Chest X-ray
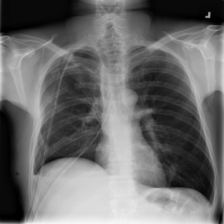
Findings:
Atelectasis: negative
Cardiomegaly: negative
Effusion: negative
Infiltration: negative
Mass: negative
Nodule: negative
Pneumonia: negative
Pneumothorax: positive
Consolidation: negative
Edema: negative
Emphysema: negative
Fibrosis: negative
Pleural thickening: negative
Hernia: negative